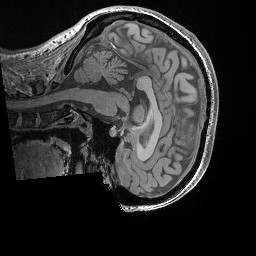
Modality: T1w
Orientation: sagittal
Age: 21
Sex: female
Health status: healthy
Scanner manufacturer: siemens
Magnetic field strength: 3 T
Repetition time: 0.02 s
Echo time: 0.00492 s